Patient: sex F, age 52
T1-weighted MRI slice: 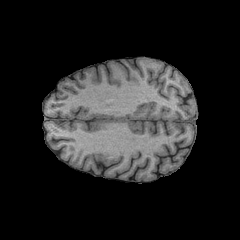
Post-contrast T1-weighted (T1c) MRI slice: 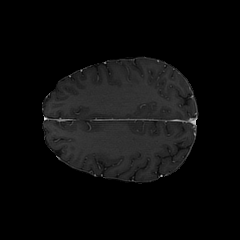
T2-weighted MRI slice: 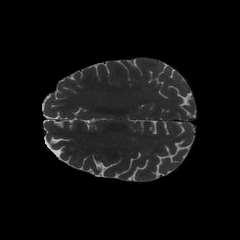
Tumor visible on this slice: no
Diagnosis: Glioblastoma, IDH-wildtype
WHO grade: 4